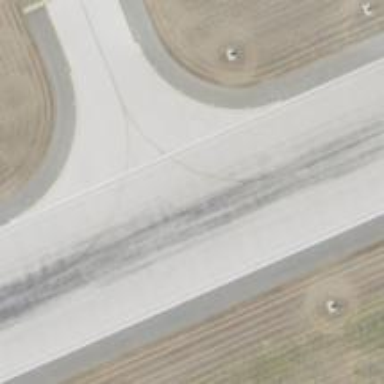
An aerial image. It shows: View of taxiway at the airport.